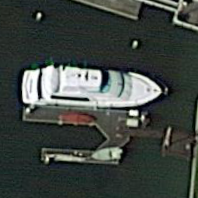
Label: Civil_yacht